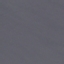
Land use / land cover class: SeaLake